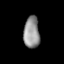
Tissue: lung
Cell type: Endothelial cells
Senescence score: 0.7948
Nuclear area (px): 494
Mean DAPI intensity: 146.545